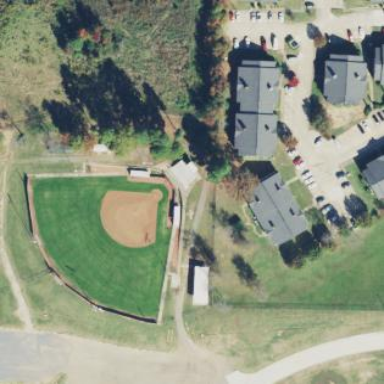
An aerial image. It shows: Baseball pitch for leisure and sports activities.